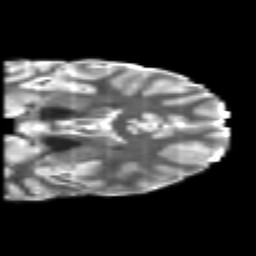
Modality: T2w
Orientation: coronal
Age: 19
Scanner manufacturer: philips
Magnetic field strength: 3 T
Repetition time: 8.6 s
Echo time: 0.127 s